Question: I have worked with html code of page: <URL> under the ended html tag (see attached picture.
Do You know why, and how to remove this white space? I have tried to add to CSS of HTML or Body Height or Min-Height to 100%, but this doesn't help.
Please could You help me?
Update: I have tested it in Opera 23 and IE 11. The content is in table. I am looking for a solution how to get the right blue bar to bottom - for example by some footer and dynamic height of the rest row of table?
Thank You very much.
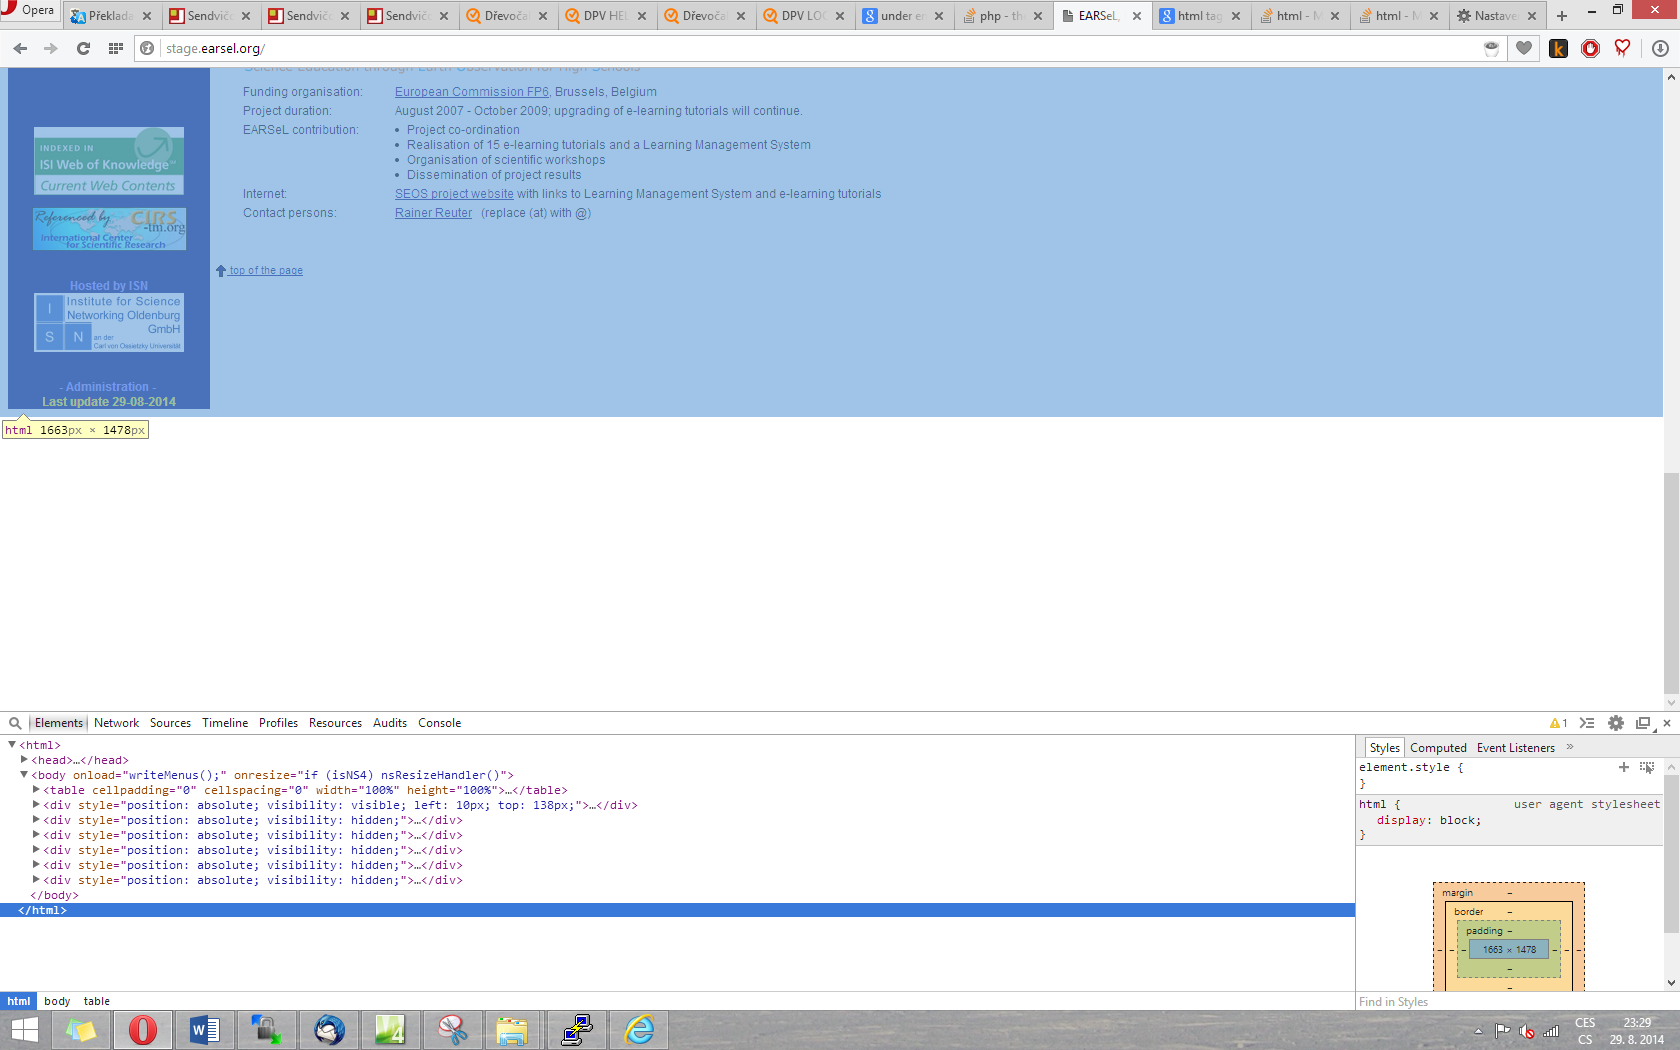
Answer: You should replace all the "visibility: hidden;" with "display: none;" On the five div elements at the end of the page.
See this: <URL>
Your javascript code has to match, so you need to change your main.js file:
'''
visibility = 'visible';
display = 'block'; // add this line at line # 39
//menu[count][0].ref.visibility = 'hidden'; // line # 82 - comment out
menu[count][0].ref.display = 'none'; // add this line at #83
'''